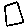
Label: square